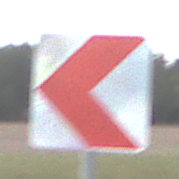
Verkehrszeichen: RichtungstafelnInKurvenKleinRechts
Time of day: SunriseSunset
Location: Outdoor (Nature)
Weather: PartlyCloudy
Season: NotSpecified
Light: Natural